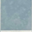
Piece: xx